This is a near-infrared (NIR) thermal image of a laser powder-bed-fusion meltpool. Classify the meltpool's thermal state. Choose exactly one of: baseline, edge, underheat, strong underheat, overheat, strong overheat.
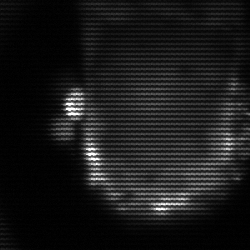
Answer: baseline